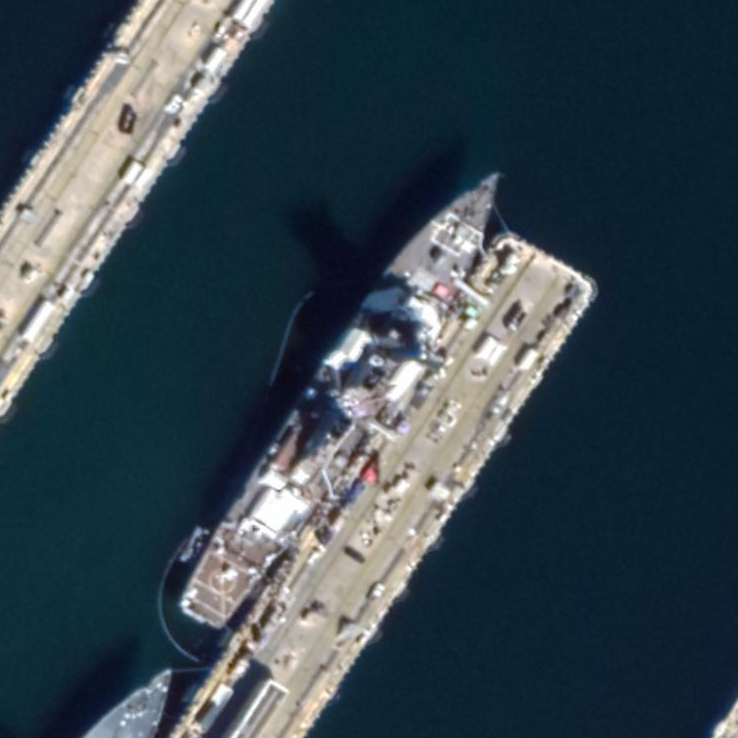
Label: destroyer